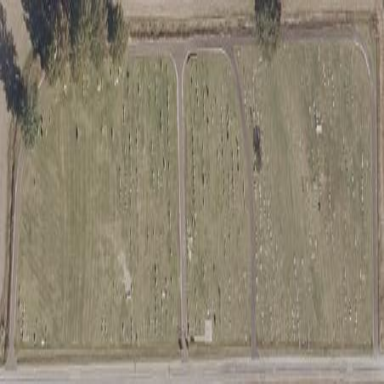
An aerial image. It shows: Cemetery.